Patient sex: F
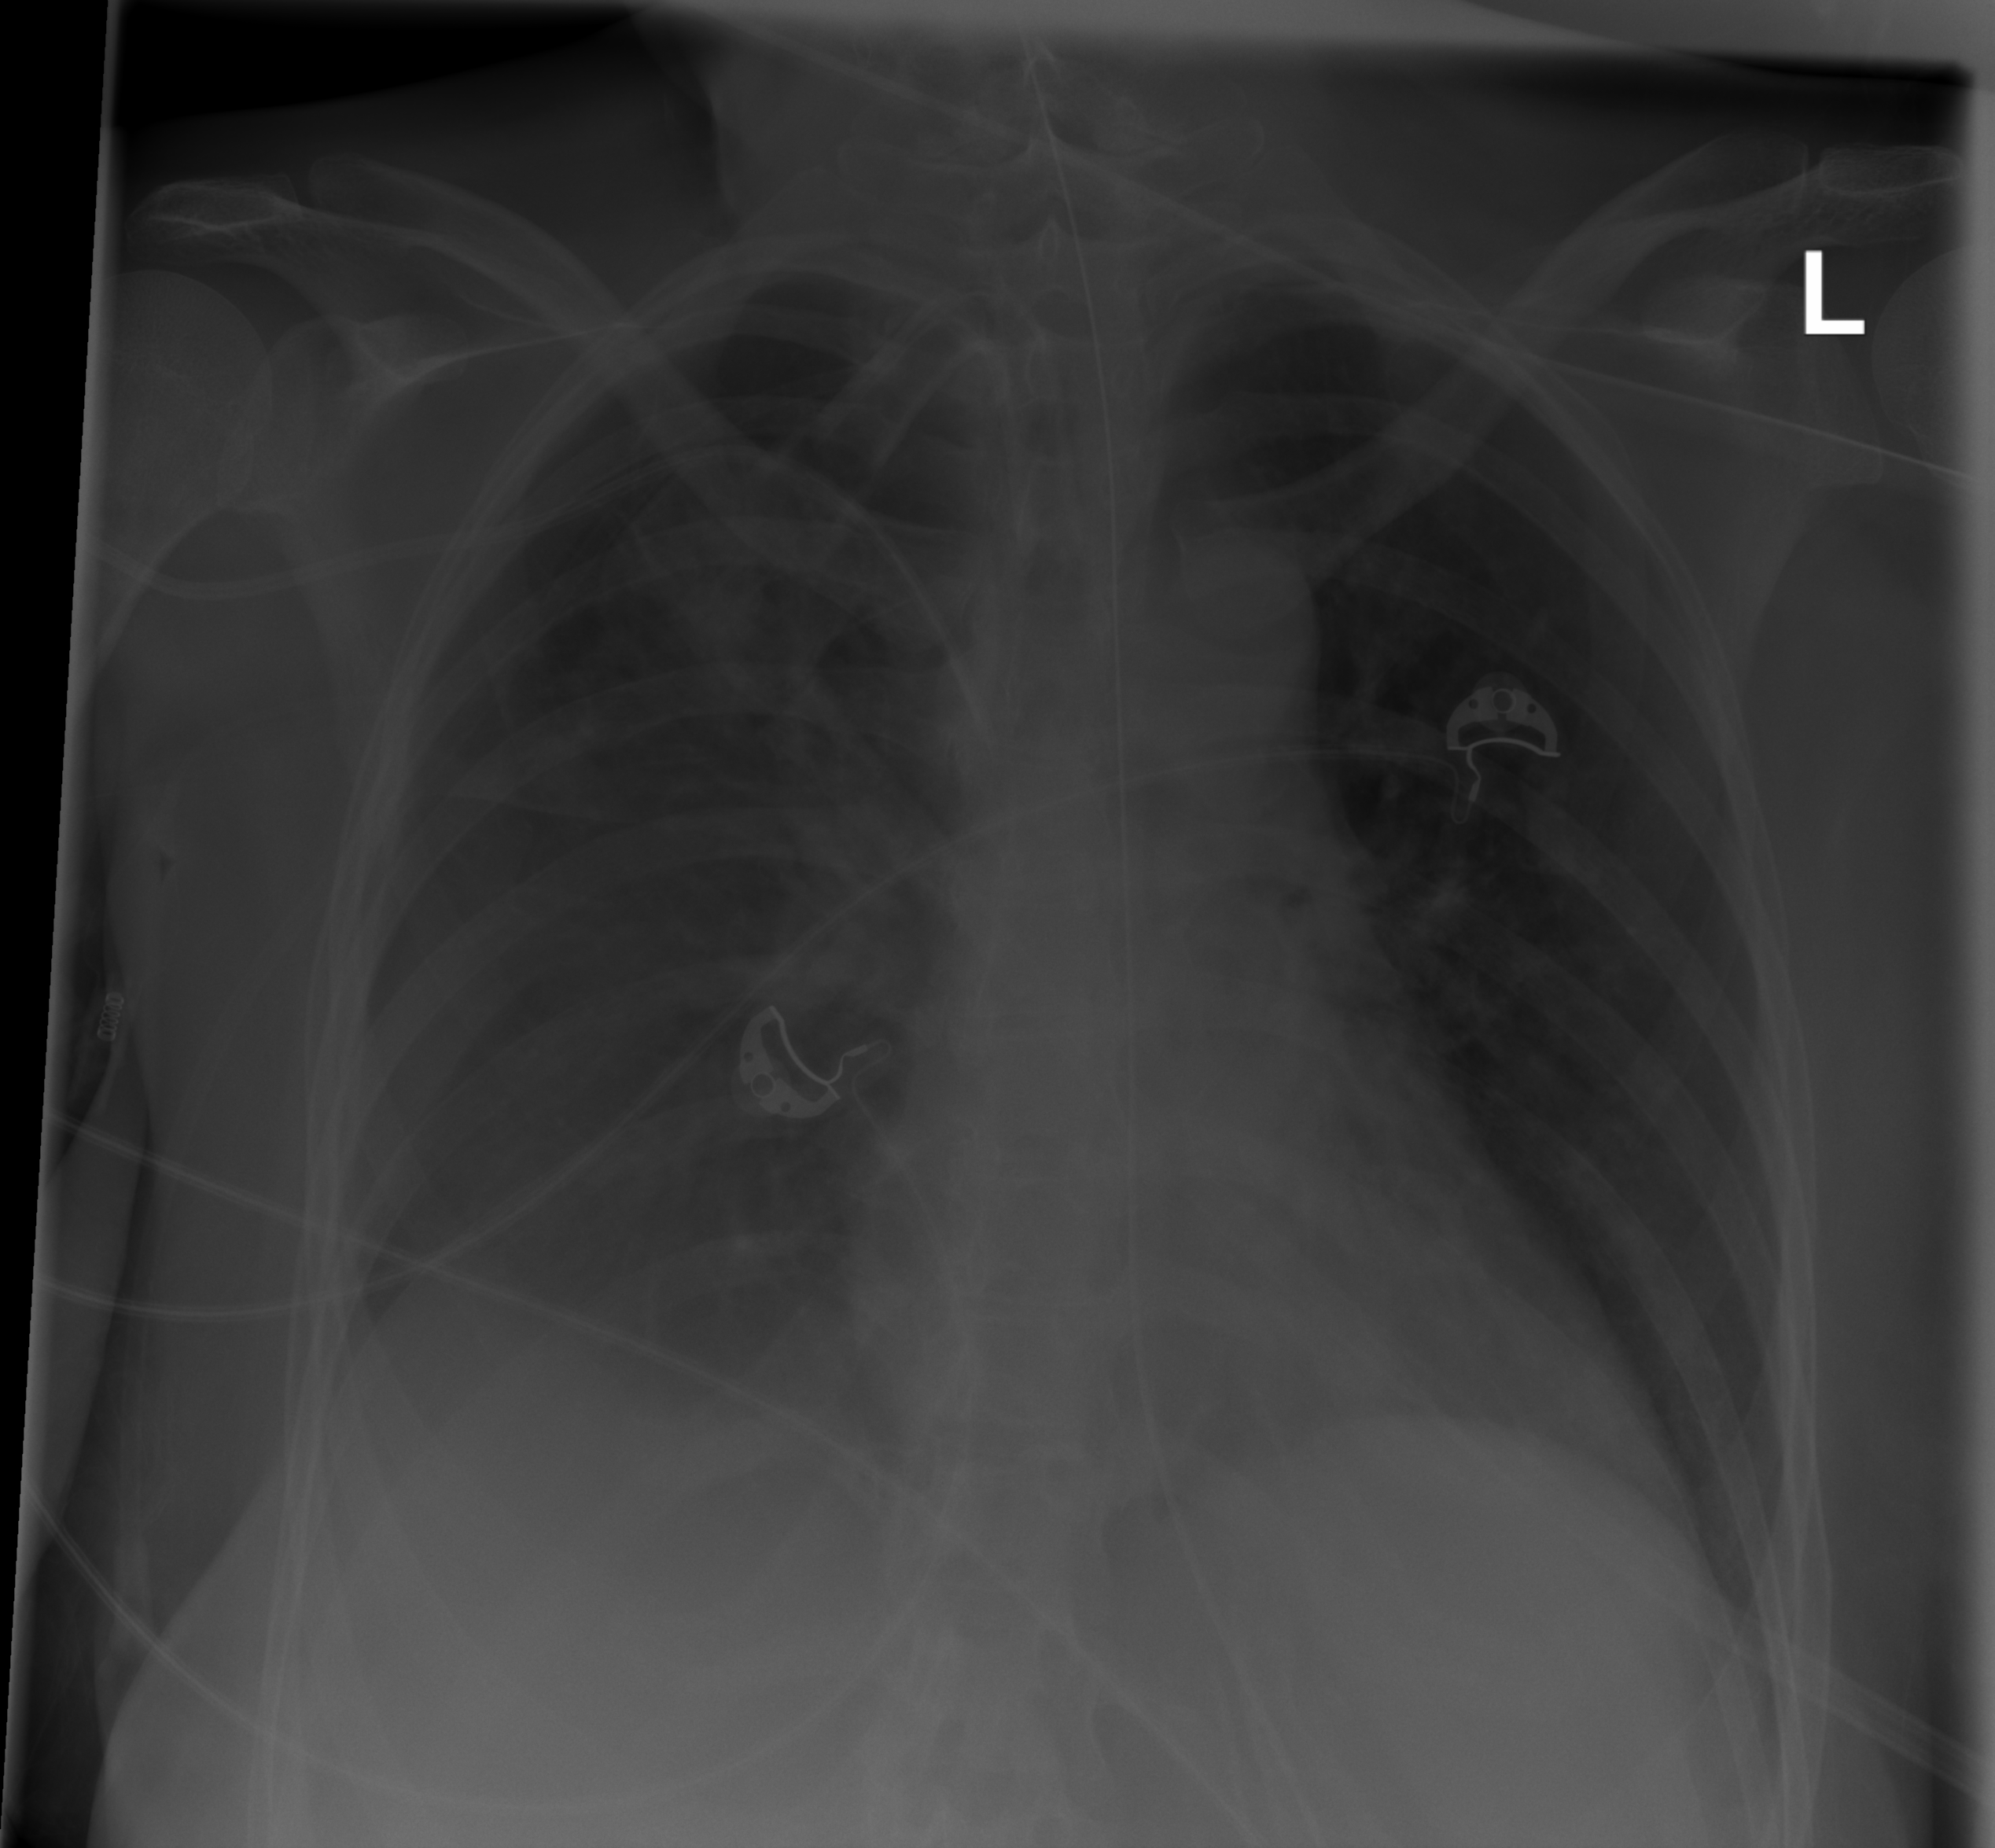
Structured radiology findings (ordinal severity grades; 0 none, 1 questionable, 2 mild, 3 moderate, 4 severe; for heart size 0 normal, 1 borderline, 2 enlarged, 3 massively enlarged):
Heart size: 0
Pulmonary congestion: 2
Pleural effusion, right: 3
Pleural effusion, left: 0
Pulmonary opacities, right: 0
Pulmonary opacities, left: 0
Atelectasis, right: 0
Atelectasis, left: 0